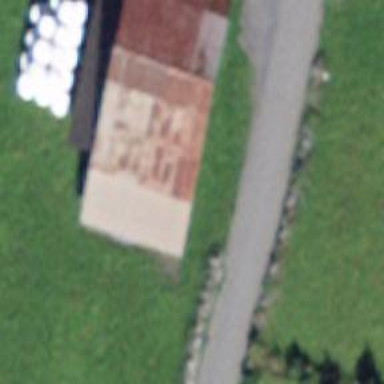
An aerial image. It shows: Barn.